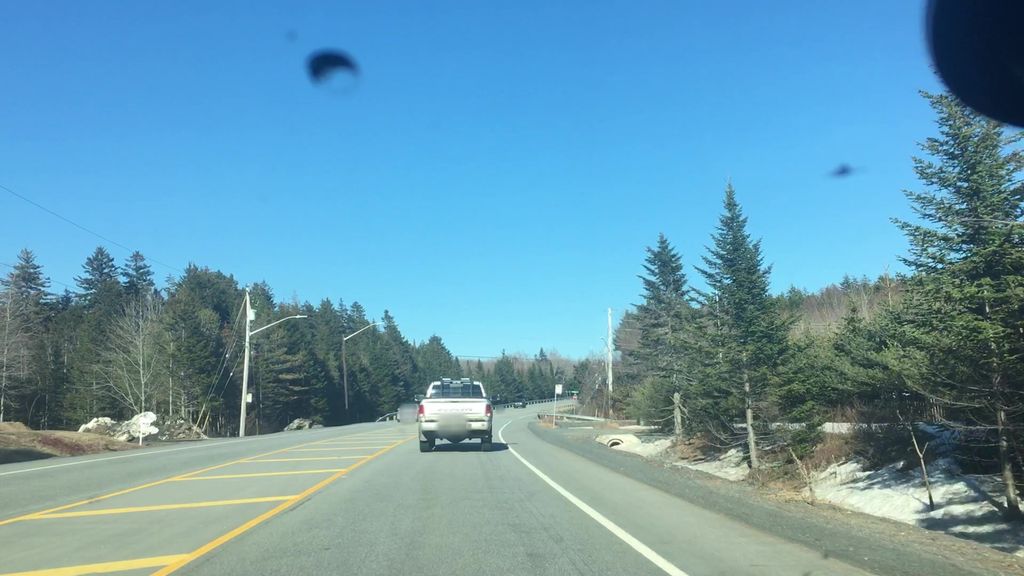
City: halifax